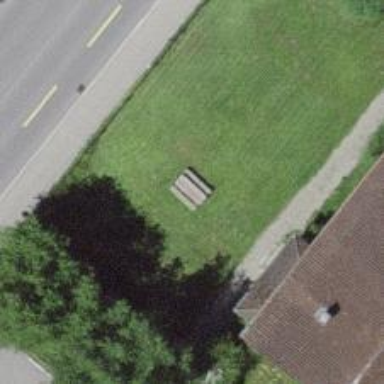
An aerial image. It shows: Picnic table located in leisure land area.